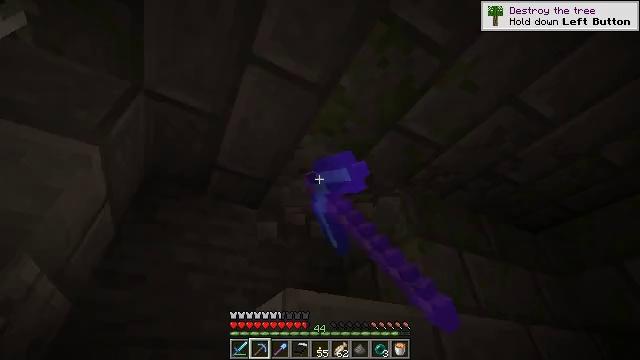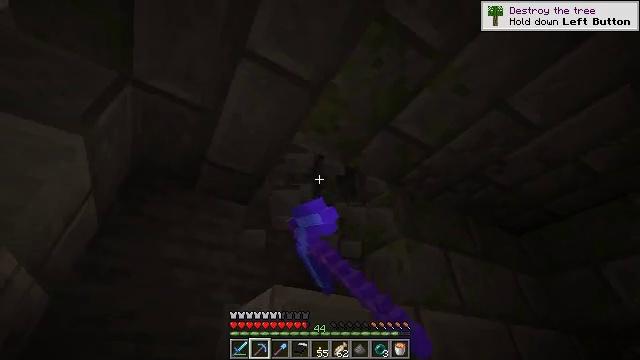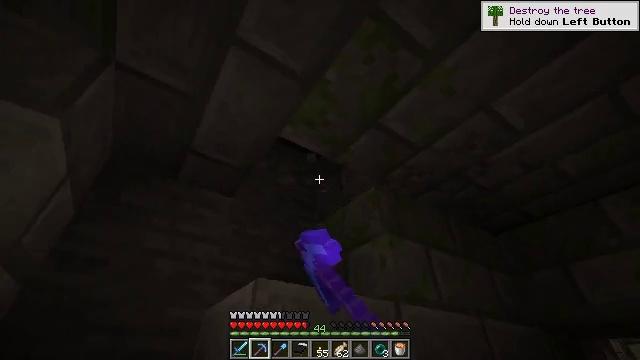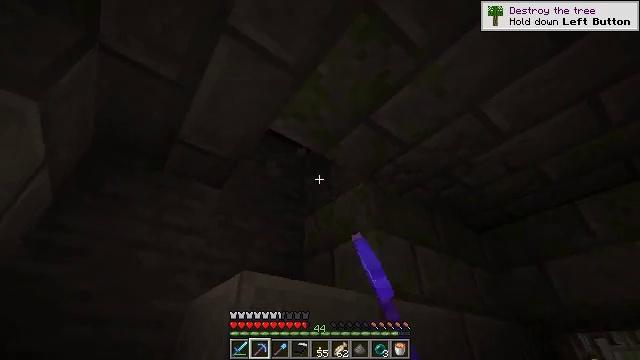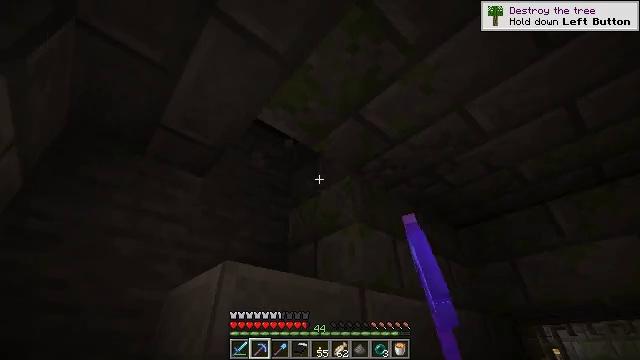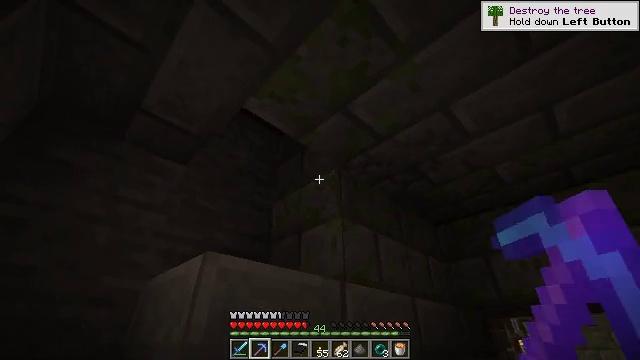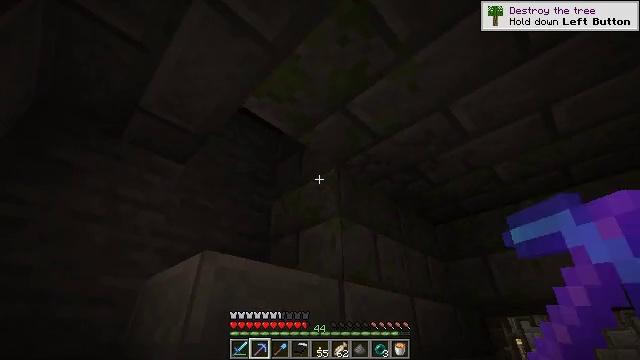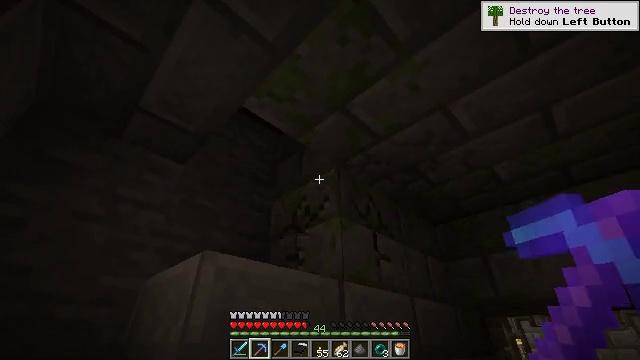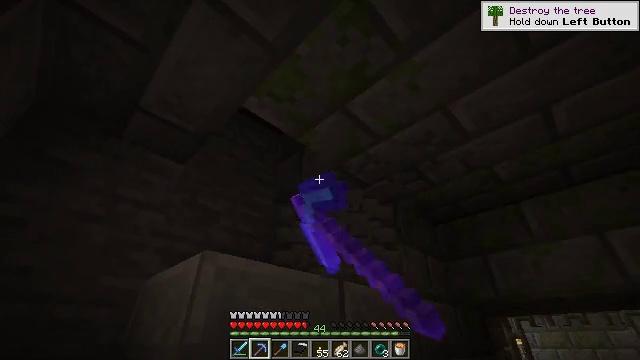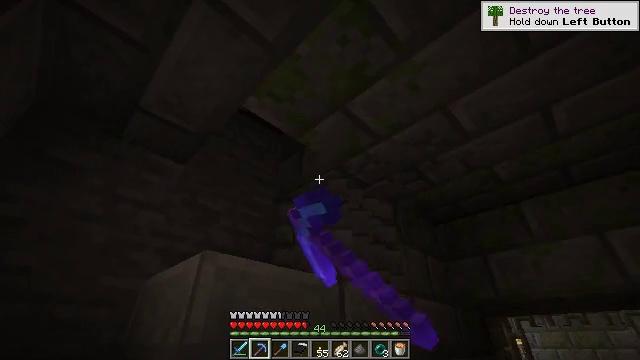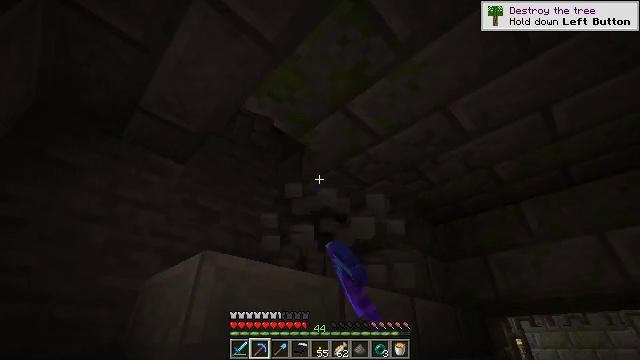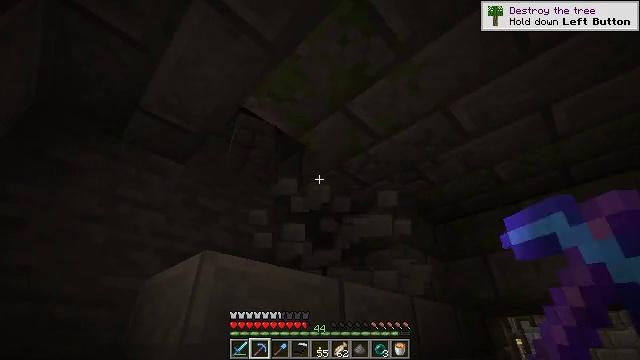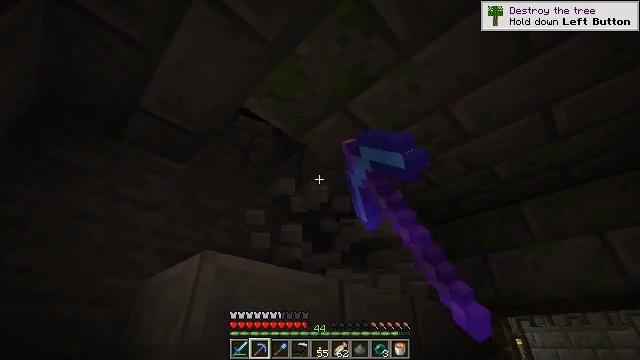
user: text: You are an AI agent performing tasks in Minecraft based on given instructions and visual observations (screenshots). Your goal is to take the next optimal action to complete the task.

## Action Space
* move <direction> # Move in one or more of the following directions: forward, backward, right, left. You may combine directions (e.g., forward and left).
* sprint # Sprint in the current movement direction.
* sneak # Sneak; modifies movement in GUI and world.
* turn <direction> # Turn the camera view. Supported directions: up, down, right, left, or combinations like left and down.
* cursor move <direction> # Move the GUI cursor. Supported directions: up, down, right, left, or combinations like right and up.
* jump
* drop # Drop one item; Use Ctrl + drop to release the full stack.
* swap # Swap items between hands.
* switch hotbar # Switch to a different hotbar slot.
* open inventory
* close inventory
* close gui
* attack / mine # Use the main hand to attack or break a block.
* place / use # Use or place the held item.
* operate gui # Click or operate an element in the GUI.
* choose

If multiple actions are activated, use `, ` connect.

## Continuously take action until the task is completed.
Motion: motion action
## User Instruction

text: Break the mossy stone bricks in a structure.
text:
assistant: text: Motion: turn right, attack / mine
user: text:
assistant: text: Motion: turn right and down
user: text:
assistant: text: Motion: turn right and down
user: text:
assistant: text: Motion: turn right and down
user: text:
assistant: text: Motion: turn right and down
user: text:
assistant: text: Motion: no_op
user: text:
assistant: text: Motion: attack / mine
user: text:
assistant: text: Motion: attack / mine
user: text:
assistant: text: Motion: attack / mine
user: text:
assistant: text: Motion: attack / mine
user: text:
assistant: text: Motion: attack / mine
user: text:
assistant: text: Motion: attack / mine
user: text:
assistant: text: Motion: attack / mine